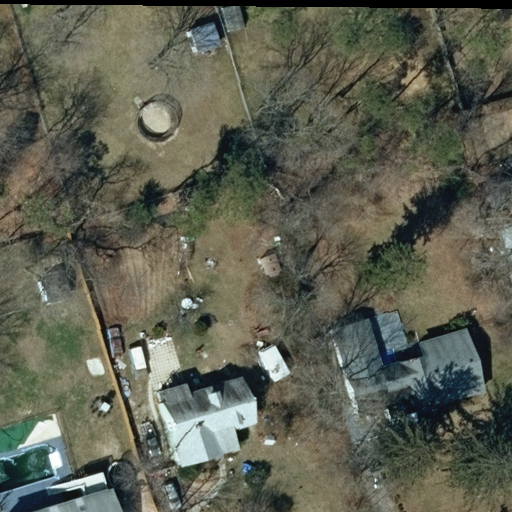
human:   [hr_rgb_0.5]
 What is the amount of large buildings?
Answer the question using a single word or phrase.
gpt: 0

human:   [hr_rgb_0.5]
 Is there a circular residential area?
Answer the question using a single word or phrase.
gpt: no

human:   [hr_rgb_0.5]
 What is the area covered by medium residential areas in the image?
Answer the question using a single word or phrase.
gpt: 0m2

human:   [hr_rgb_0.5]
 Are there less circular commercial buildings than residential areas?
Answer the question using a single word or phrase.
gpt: yes

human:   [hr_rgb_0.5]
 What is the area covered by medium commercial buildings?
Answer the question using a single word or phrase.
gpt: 0m2

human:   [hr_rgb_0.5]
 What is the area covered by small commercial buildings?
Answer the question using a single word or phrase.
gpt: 0m2

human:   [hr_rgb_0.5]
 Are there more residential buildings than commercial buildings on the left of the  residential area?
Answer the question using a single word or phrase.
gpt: yes

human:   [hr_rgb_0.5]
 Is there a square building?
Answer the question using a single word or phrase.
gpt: no

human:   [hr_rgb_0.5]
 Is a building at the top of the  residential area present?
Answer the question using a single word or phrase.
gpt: yes

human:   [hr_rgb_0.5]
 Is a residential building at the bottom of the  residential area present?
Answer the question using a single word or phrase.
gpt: no

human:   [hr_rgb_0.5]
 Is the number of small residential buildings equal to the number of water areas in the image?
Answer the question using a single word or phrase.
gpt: yes

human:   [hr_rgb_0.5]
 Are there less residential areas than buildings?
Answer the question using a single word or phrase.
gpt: yes

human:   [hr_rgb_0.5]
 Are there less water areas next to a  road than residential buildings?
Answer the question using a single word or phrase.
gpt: yes

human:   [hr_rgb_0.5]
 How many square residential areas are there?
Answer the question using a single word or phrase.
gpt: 0

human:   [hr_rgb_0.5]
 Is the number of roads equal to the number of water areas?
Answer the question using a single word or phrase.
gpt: yes

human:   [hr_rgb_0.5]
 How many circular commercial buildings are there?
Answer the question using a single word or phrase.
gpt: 0

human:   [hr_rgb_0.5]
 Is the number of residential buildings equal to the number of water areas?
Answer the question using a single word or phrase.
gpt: no

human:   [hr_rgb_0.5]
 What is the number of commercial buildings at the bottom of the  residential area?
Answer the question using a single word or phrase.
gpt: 0

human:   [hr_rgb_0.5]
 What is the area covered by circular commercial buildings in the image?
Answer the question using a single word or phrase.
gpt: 0m2

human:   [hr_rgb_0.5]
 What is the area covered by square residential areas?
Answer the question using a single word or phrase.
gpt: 0m2

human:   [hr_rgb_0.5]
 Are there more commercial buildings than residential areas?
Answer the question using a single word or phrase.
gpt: no

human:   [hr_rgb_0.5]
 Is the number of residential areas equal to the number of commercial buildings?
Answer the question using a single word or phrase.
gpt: no

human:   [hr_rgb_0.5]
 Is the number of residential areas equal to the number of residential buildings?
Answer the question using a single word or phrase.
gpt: no

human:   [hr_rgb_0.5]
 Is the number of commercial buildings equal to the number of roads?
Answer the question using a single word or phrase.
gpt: yes

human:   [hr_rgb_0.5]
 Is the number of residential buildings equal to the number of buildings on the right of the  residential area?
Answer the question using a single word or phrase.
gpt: no

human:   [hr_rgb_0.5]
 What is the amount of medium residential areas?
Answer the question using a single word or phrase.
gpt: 0

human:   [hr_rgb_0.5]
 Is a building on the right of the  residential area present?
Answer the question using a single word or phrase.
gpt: yes

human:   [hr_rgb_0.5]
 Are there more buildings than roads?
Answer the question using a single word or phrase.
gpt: yes

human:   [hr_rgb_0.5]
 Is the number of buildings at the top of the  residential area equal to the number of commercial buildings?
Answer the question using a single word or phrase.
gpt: no

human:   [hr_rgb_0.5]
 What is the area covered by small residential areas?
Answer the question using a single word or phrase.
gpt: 0m2

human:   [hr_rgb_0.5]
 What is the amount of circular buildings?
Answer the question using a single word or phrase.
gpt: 0

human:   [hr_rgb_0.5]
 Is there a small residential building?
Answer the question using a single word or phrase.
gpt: no

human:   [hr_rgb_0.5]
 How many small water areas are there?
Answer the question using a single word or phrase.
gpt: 0

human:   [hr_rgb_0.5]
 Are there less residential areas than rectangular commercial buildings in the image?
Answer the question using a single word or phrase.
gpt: no

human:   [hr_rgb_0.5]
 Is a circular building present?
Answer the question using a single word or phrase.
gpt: no

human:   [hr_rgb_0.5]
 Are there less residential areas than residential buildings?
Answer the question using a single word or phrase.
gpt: yes